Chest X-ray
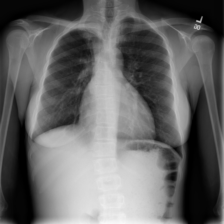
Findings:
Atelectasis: negative
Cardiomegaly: positive
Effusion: negative
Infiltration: negative
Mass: negative
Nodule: negative
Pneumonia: negative
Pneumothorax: negative
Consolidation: negative
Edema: negative
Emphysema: negative
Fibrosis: negative
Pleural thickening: negative
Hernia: negative